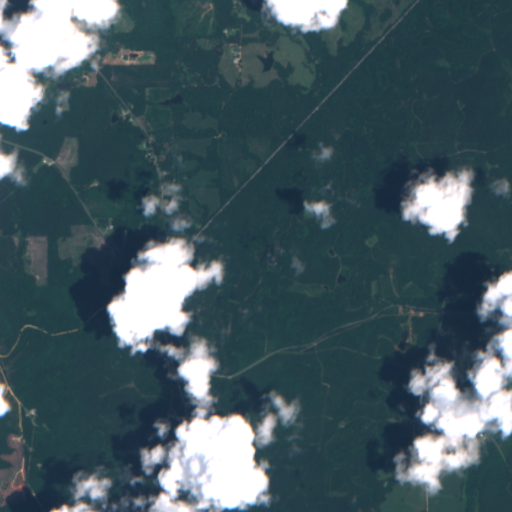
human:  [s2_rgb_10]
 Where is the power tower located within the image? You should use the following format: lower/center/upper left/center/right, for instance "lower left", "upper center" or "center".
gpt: There is no power tower in the image.